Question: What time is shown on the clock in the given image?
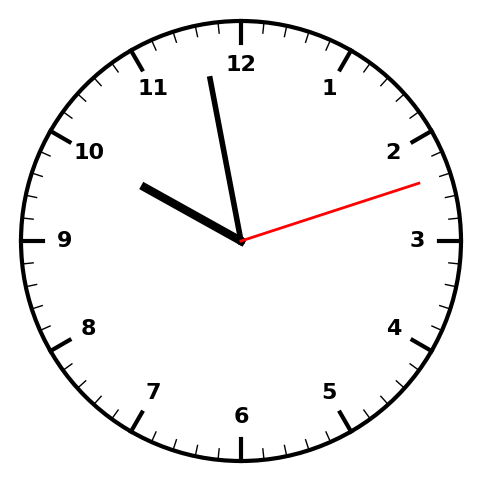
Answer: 09:58:12